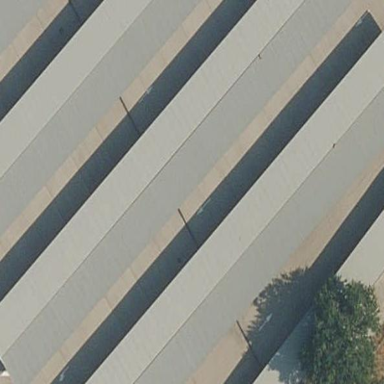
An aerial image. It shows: Carport building.